Question: I've made an application where it takes values from external file to create geometry. I'm very much successful in that. By default, my objects are viewing in very smaller in size. But when I tried with mouse ball rolling I can see the actual objects in the scene as it zooms into the scene. But, how could I obtain this size of objects as my scene is instantiated.
The link to working application : <URL>
Here is the zoomed version view of scene and its objects

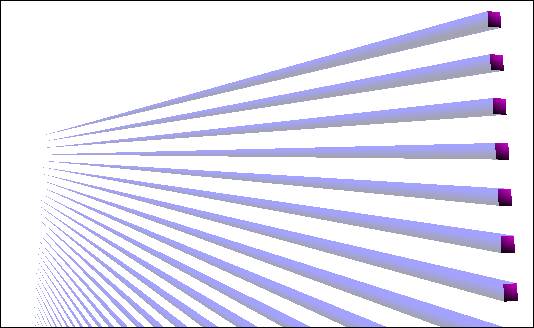
Answer: You can use either of these to get the size of the bounding box or sphere of your mesh.
'''
// This computes it.
mesh.geometry.computeBoundingSphere();
// This gets it
var radius = mesh.geometry.boundingSphere.radius;
// Compute the bounding box
mesh.geometry.computeBoundingBox();
// This now has a min and max structure with x and y values of the box
mesh.geometry.boundingBox
'''
Once you have that information you can set your camera so the objects are in view.